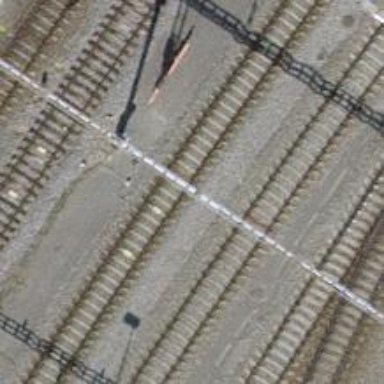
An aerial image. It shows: Railway signal.